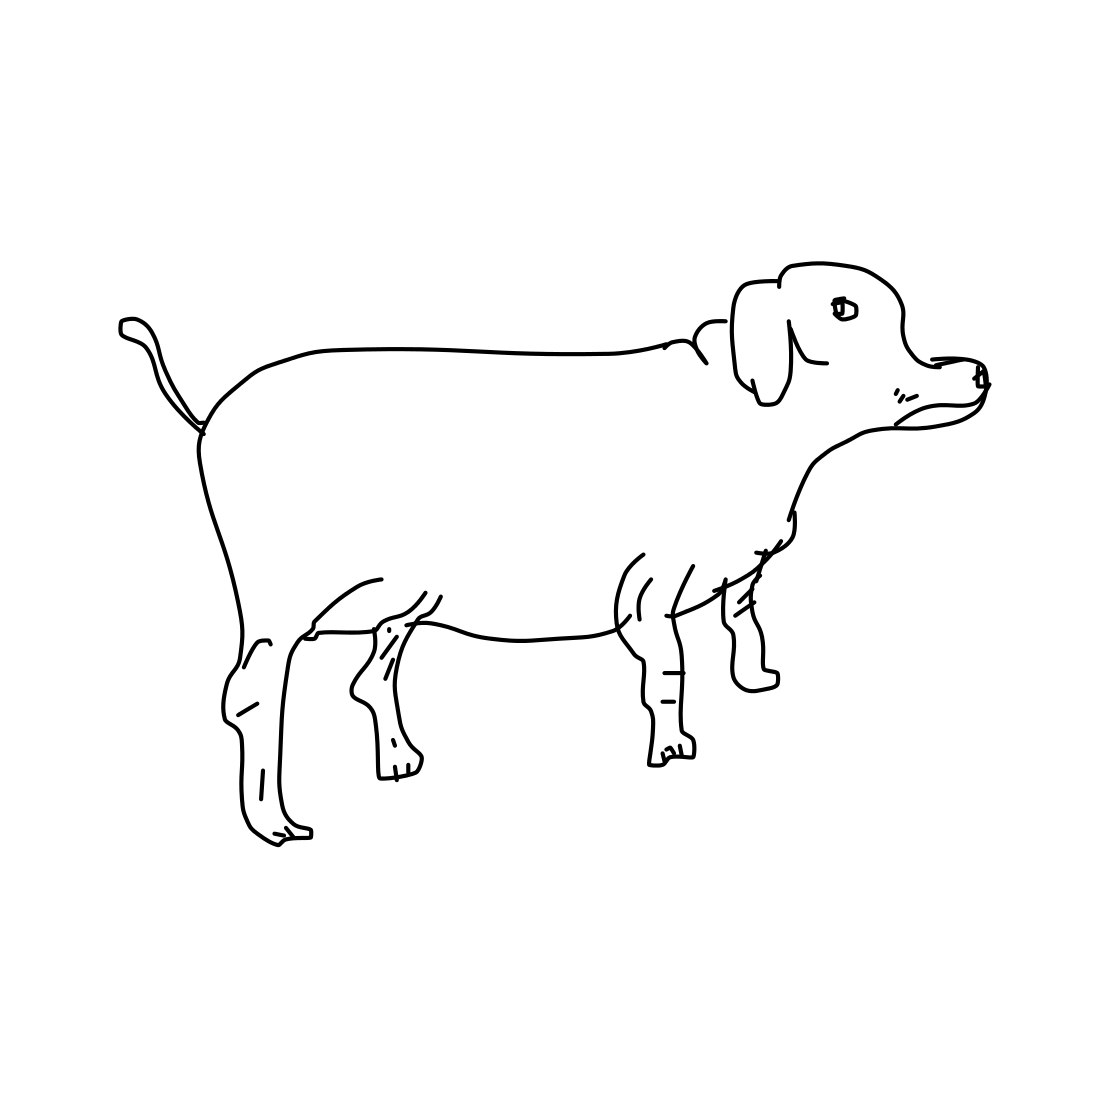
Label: dog